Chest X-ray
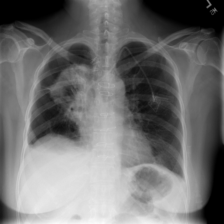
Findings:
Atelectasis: negative
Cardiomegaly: negative
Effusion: positive
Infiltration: negative
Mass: negative
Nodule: negative
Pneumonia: negative
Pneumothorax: negative
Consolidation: negative
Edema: negative
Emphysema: negative
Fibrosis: negative
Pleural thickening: negative
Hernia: negative